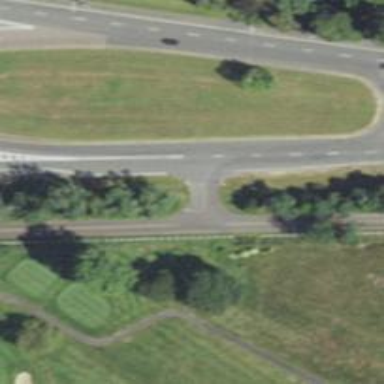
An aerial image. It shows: Primary link road with asphalt surface.